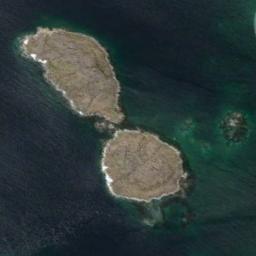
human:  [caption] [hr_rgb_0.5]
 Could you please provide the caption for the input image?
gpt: The land on the island is uneven .

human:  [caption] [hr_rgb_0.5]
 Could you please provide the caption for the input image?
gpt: The island is shaped like a fish .

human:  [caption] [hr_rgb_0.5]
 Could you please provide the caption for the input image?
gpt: On the blue sea, There are two large and one small yellow-brown irregular shaped islands .

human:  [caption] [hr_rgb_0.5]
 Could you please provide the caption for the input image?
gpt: The two connected islands without vegetation are surrounded by deep blue waters .

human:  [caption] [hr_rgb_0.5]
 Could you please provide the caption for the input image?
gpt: There are two brown islands surrounded by green water .